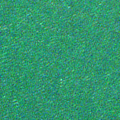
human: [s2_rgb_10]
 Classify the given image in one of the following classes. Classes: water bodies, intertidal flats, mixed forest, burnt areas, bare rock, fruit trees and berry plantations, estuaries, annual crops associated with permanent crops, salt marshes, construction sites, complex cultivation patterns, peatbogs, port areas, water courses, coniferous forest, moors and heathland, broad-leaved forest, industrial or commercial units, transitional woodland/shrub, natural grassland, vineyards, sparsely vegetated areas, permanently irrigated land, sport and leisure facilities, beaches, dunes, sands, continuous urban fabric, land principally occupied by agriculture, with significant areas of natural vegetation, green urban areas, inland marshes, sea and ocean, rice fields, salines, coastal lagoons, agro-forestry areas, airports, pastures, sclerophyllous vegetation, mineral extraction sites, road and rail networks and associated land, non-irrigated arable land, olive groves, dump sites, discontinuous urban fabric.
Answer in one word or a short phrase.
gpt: sea and ocean